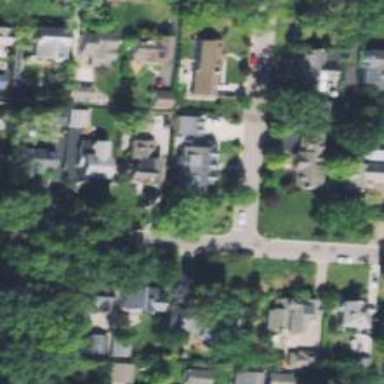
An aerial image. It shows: Residential driveway serving as service road.